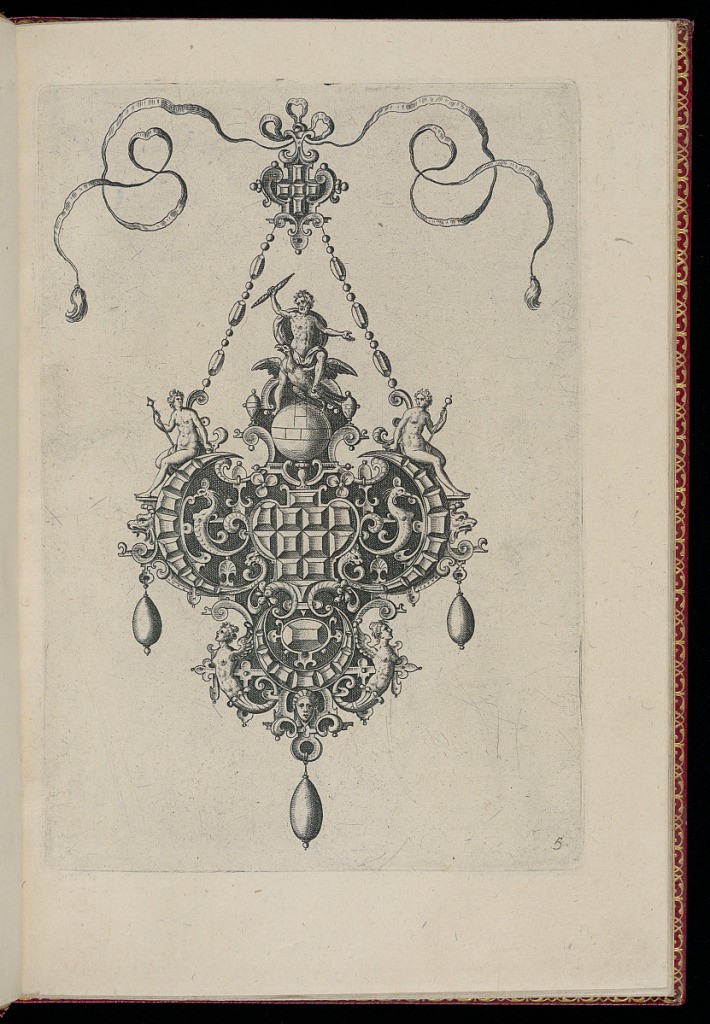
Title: Pendant Design
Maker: Hans Collaert the Elder, Flemish, ca. 1530 - 1581
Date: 1581
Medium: Engraving on paper
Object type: Print
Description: A pendant suspended with chains from a small ornament tied to a bow knot. Strapwork forms a cartouche with three drop pearls. At top, Jupiter on his eagle holds a thunderbolt. He is flanked by two seated nudes. The plate is numbered.